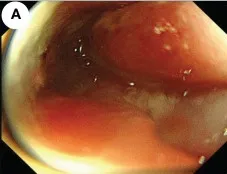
Endoscopic features of the patient before surgery. Colonoscopy showed that the cavity was obviously narrow in the ileocecal region (black arrow), which made the endoscope unable to pass through.
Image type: endoscopy (gi_endoscopy)